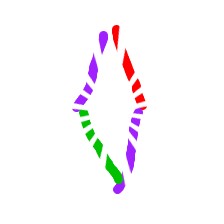
Shape: rhombus